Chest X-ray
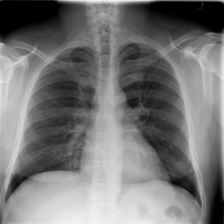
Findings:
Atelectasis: negative
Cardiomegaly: negative
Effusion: negative
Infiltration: negative
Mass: negative
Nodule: negative
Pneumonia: negative
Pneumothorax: negative
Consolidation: negative
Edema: negative
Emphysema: negative
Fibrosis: negative
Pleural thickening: negative
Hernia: negative